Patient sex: M
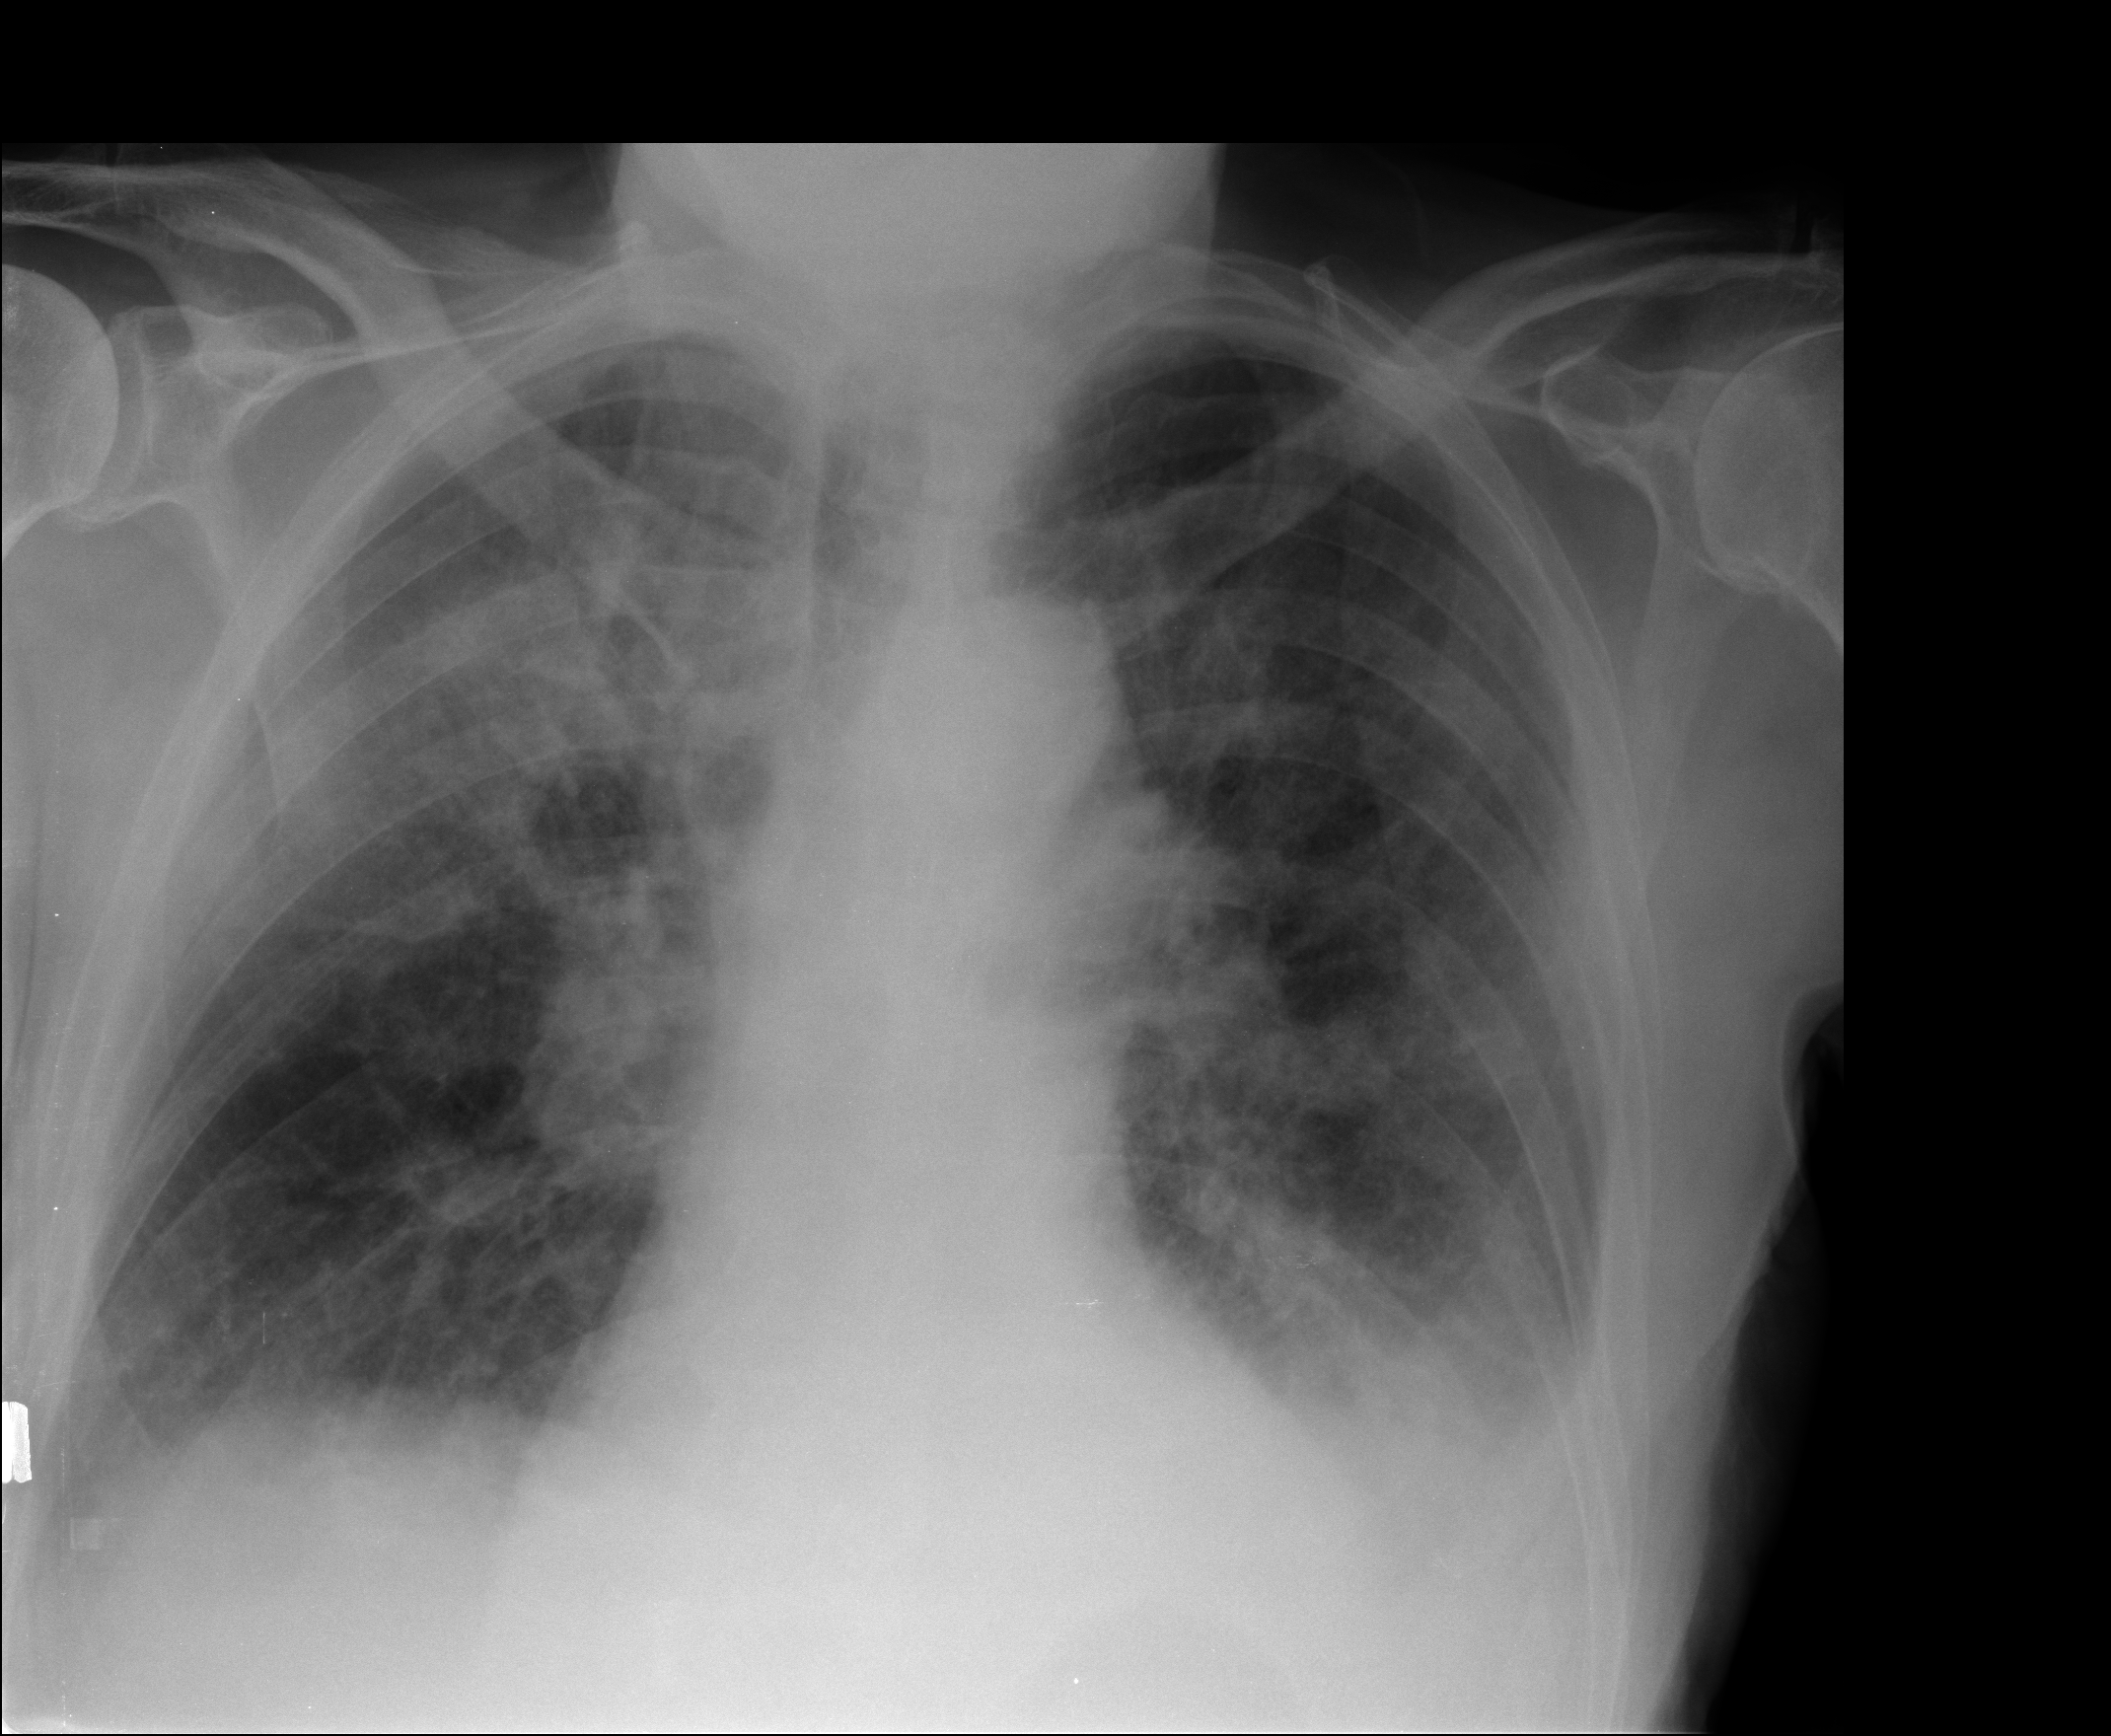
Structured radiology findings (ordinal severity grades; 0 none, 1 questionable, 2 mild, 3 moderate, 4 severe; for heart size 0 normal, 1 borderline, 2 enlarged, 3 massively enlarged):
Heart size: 2
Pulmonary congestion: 3
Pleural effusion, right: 2
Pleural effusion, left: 2
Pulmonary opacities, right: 3
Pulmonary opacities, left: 3
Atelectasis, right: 2
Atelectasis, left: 2